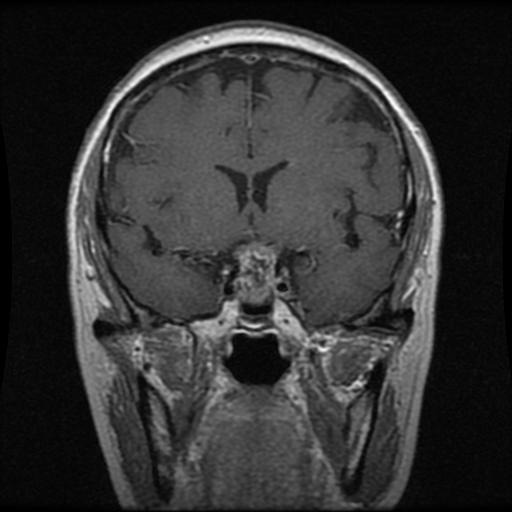
Label: pituitary